Question: I'm working on a requirement, where any amount of dynamic properties can be added to an entity. These dynamic properties can be shown in a data grid column besides the actual object properties.
To respect the existing architecture, these properties are being stored in a list:
'''
public List<AdaErgaenzungsfeldEntity> Ergaenzungsfelder { get; set; }
'''
In order to bind to each property in the list, I've exposed the values which will be shown in the grid like this:
'''
public Dictionary<Guid, object> ErgaenzungsfeldValues {
get { return m_ergaenzungsfeldValues; }
}
'''
The list and the dictionary are being synchronized when the Ergaenzungsfelder list changes:
'''
private void RefreshErgaenzungsfeldValues() {
if (m_ergaenzungsfeldValues == null) {
m_ergaenzungsfeldValues = new Dictionary<Guid, object>();
}
m_ergaenzungsfeldValues.Clear();
foreach (AdaErgaenzungsfeldEntity entity in Ergaenzungsfelder) {
m_ergaenzungsfeldValues.Add(entity.Ergaenzungsfeld.ID, entity.Value);
}
}
'''
The binding onto the grid is finally done like this:
'''
List<ErgaenzungsfeldEntity> ergaenzungsfeldEntities = m_presenter.ErgaenzungsfeldService.GetAllErgaenzungsfeldEntities();
foreach (ErgaenzungsfeldEntity entity in ergaenzungsfeldEntities) {
m_lstAdas.Columns.Add(new Column {
Title = entity.Name,
FieldName = string.Format("ErgaenzungsfeldValues[{0}]", entity.ID)
});
}
'''
The issue with this implementation is that the dictionary doesn't contain a value for all dynamic fields for all entities, which obviously results in a key not found exception:
> System.Windows.Data Error: 16 : Cannot get 'Item[]' value (type
'Object') from 'ErgaenzungsfeldValues' (type 'Dictionary'2'). BindingExpression:Path=ErgaenzungsfeldValues[04d1be1c-2d83-48ba-b179-aaa9f0d0f7bc]; DataItem='AdaEntity' (HashCode=-800079524); target element is 'DataCell' (Name=''); target property is 'Content' (type 'Object') TargetInvocationException:'System.Reflection.TargetInvocationException: Exception has been thrown by the target of an invocation. ---> System.Collections.Generic.KeyNotFoundException: The given key was not present in the dictionary. at System.ThrowHelper.ThrowKeyNotFoundException() at System.Collections.Generic.Dictionary'2.get_Item(TKey key) --- End
of inner exception stack trace --- at
System.RuntimeMethodHandle._InvokeMethodFast(Object target, Object[]
arguments, SignatureStruct& sig, MethodAttributes methodAttributes,
RuntimeTypeHandle typeOwner) at
System.RuntimeMethodHandle.InvokeMethodFast(Object target, Object[]
arguments, Signature sig, MethodAttributes methodAttributes,
RuntimeTypeHandle typeOwner) at
System.Reflection.RuntimeMethodInfo.Invoke(Object obj, BindingFlags
invokeAttr, Binder binder, Object[] parameters, CultureInfo culture,
Boolean skipVisibilityChecks) at
System.Reflection.RuntimeMethodInfo.Invoke(Object obj, BindingFlags
invokeAttr, Binder binder, Object[] parameters, CultureInfo culture)
at System.Reflection.RuntimePropertyInfo.GetValue(Object obj,
BindingFlags invokeAttr, Binder binder, Object[] index, CultureInfo
culture) at MS.Internal.Data.PropertyPathWorker.GetValue(Object
item, Int32 level) at
MS.Internal.Data.PropertyPathWorker.RawValue(Int32 k)'
The entity is not aware of all possible fields and thus, it is not possible to add a default value for each dynamic property to every entity.
How can those dynamic values be bound properly to the data grid to avoid the above mention exception?
I've created a small application to illustrate the behavior.
MainWindow.xaml:
'''
<Window x:Class="DynamicdataGridBindingTest.MainWindow"
xmlns="http://schemas.microsoft.com/winfx/2006/xaml/presentation"
xmlns:x="http://schemas.microsoft.com/winfx/2006/xaml"
xmlns:xcdg="http://schemas.xceed.com/wpf/xaml/datagrid"
DataContext="{Binding RelativeSource={RelativeSource Self}}"
Title="MainWindow"
Height="350"
Width="525">
<Grid>
<xcdg:DataGridControl
Name="m_dataGridControl"
AutoCreateColumns="False"
AutoRemoveColumnsAndDetailConfigurations="False"
ReadOnly="True"
ItemsSource="{Binding TestEntities}">
<xcdg:DataGridControl.Columns>
<xcdg:Column Title="Property"
FieldName="DefinedProperty" />
</xcdg:DataGridControl.Columns>
</xcdg:DataGridControl>
</Grid>
</Window>
'''
MainWindow.xaml.cs:
'''
using System;
using System.Collections.Generic;
using System.Collections.ObjectModel;
using System.Linq;
using Xceed.Wpf.DataGrid;
namespace DynamicdataGridBindingTest {
/// <summary>
/// Interaction logic for MainWindow.xaml
/// </summary>
public partial class MainWindow {
private readonly Dictionary<Guid, string> m_dynamicColumnNames = new Dictionary<Guid, string> {
{Guid.NewGuid(),"DynText"},
{Guid.NewGuid(),"DynBool"},
{Guid.NewGuid(),"DynArray"}
};
public ObservableCollection<TestEntity> TestEntities { get; private set; }
public MainWindow() {
//Licenser.LicenseKey = "xxx";
TestEntities = new ObservableCollection<TestEntity>();
InitializeComponent();
InitializeEntities();
InitializedataGridColumns();
}
private void InitializeEntities() {
TestEntity testEntity1 = new TestEntity {
DefinedProperty = "Property Value 1",
};
testEntity1.DynamicProperties.Add(m_dynamicColumnNames.ElementAt(0).Key, "My text");
testEntity1.DynamicProperties.Add(m_dynamicColumnNames.ElementAt(1).Key, true);
testEntity1.DynamicProperties.Add(m_dynamicColumnNames.ElementAt(2).Key, new[] { "val1.1", "val1.2", "val1.3" });
TestEntities.Add(testEntity1);
TestEntity testEntity2 = new TestEntity {
DefinedProperty = "Property Value 2"
};
testEntity2.DynamicProperties.Add(m_dynamicColumnNames.ElementAt(0).Key, "My text 2");
TestEntities.Add(testEntity2);
}
private void InitializedataGridColumns() {
foreach (string columnName in m_dynamicColumnNames.Values) {
m_dataGridControl.Columns.Add(new Column {
Title = columnName,
FieldName = string.Format("DynamicProperties[{0}]", m_dynamicColumnNames.First(kv => kv.Value == columnName).Key)
});
}
}
}
}
'''
TestEntity.cs:
'''
namespace DynamicdataGridBindingTest {
public class TestEntity {
public string DefinedProperty { get; set; }
public Dictionary<Guid, object> DynamicProperties { get; private set; }
public TestEntity() {
DynamicProperties = new Dictionary<Guid, object>();
}
}
}
'''
Which looks like this when being run:

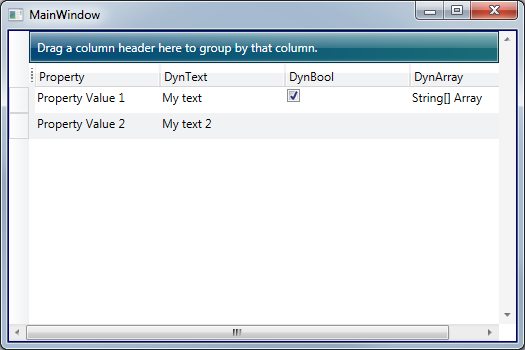
Answer: I've solved this issue by implementing a minimal Dictionary implementation, wrapping a Dictionary, but not throwing key not found exceptions:
'''
using System.Collections.Generic;
namespace DynamicdataGridBindingTest {
/// <summary>
/// This is a minimal implementation of a Dictionary, which will never throw KeyNotFoundException if trying to access a value for a key which hasn't been set.
/// </summary>
/// <typeparam name="TKey">The type of the key.</typeparam>
/// <typeparam name="TValue">The type of the value.</typeparam>
public class DictionaryWithReturnValue<TKey, TValue> {
#region Private Fields
private readonly Dictionary<TKey, TValue> m_dictionary;
#endregion
#region Constructor
/// <summary>
/// Initializes a new instance of the <see cref="DictionaryWithReturnValue{TKey, TValue}"/> class.
/// </summary>
public DictionaryWithReturnValue() {
m_dictionary = new Dictionary<TKey, TValue>();
}
#endregion
#region Indexer
/// <summary>
/// Gets or sets the value for the specified key.
/// </summary>
/// <param name="key">The key.</param>
/// <returns>The value, if it has been previously set; otherwise default(TValue)</returns>
public TValue this[TKey key] {
get {
TValue value;
return m_dictionary.TryGetValue(key, out value) ? value : default(TValue);
}
set { m_dictionary[key] = value; }
}
#endregion
#region Public Methods
/// <summary>
/// Adds the specified key.
/// </summary>
/// <param name="key">The key.</param>
/// <param name="value">The value.</param>
public void Add(TKey key, TValue value) {
m_dictionary.Add(key, value);
}
/// <summary>
/// Removes the specified key.
/// </summary>
/// <param name="key">The key.</param>
public void Remove(TKey key) {
m_dictionary.Remove(key);
}
/// <summary>
/// Clears all the entries.
/// </summary>
public void Clear() {
m_dictionary.Clear();
}
#endregion
}
}
'''